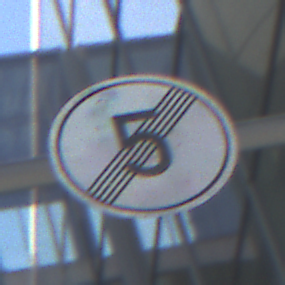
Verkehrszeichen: EndeGeschwindigkeit5
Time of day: MorningAfternoon
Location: Outdoor (Urban)
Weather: PartlyCloudy
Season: NotSpecified
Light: Natural